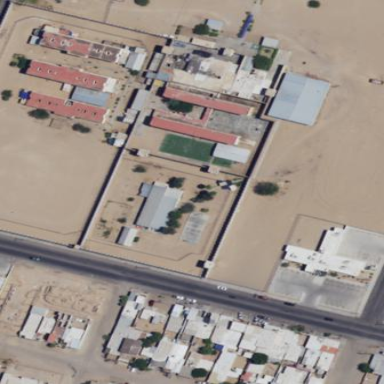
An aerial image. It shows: Prison surrounded by wall.